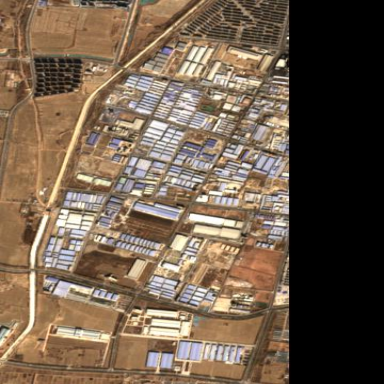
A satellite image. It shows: Industrial area located in the suburbs.